Question: I am using Bootstrap (which is heavily modified) and love the use of 'data-toggle'. My current script is pretty straight forward, it's an image upload script. I use the following code to list images from the database:
'''
$stmt = $db->query('SELECT * FROM img_slider ORDER BY id ');
while($row = $stmt->fetch(PDO::FETCH_ASSOC)) {
echo "<li>
<div class='thumbnail removable'>
<div class='remove' id='{$row['id']}' data-toggle='remove'></div>
<img src='../{$row['path']}'>
</div>
</li>"
;}
'''
Notice 'data-toggle='remove'' - This function works great removing images statically, but what say I want to remove the images in the database? I understand the best method would be to utilise Ajax. Here is what I mean:
My PHP file delete.php:
'''
$id = $_REQUEST['id'];
$db->beginTransaction();
$st = $db->prepare('DELETE FROM img_slider WHERE id = :id');
$st->execute(array(':id' => $id));
$db->commit();
'''
I am trying to execute this with the following jquery/ajax:
'''
$("a[data-toggle=remove]").click(function()
{
var image_id = $(this).attr('id');
$.ajax({
cache: false,
type: 'POST',
url: 'actions/delete.php',
data: 'id='+image_id,
});
});
'''
Any help would be greatly appreciated! I just don't know how to utilise bootstraps data-toggle with PHP, tried search for the solution, came up empty handed. Here is an image of how the image upload works:

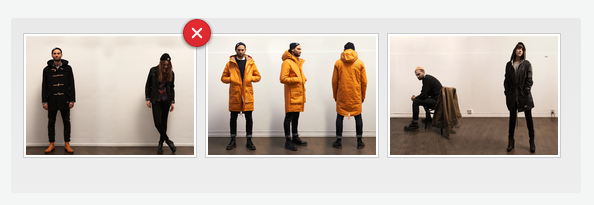
Answer: If it is the selector that is the problem, tt should be
'''
$('div[data-toggle="remove"]').click(function() {
'''
but if it is click on the image you mean
'''
$('div[data-toggle="remove"]').next().click(function() {
'''
---
. I just tested your question like so :
'''
<div class='thumbnail removable'>
<div class='remove' id='27' data-toggle='remove'></div>
<img src='1.gif'>
</div>
'''
'''
$('div[data-toggle="remove"]').next().click(function() {
var image_id = $(this).prev().attr('id');
alert(image_id);
$.ajax({
cache: false,
type: 'POST',
url: 'actions/delete.php',
data: 'id='+image_id
});
});
'''
alerts 27 and and try to XHR with 'id: 27'.
---
If it is click on the data-toggle '<div>'
'''
$('div[data-toggle="remove"]').click(function() {
var image_id = $(this).attr('id');
'''